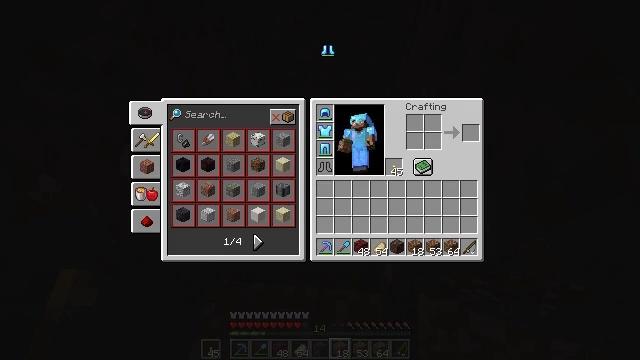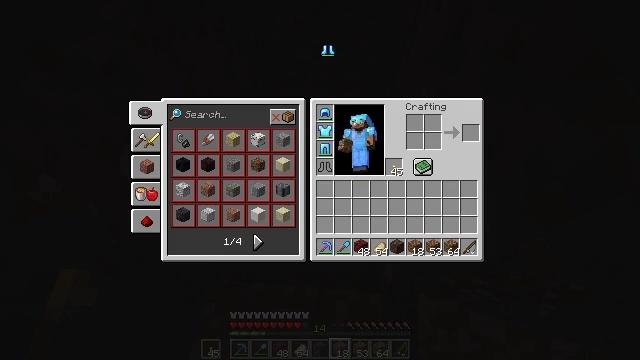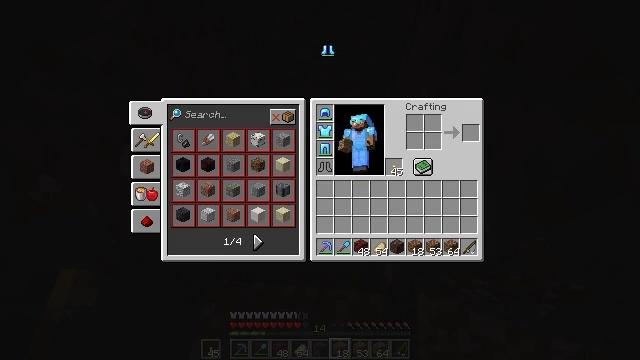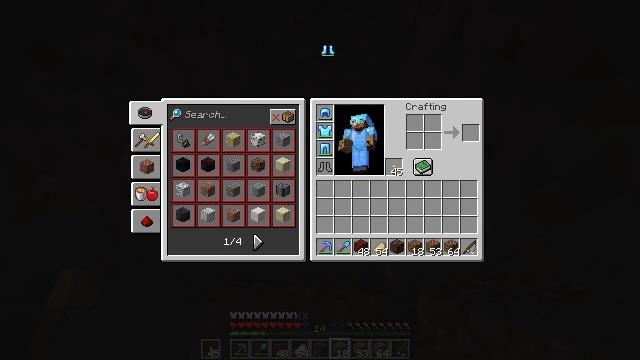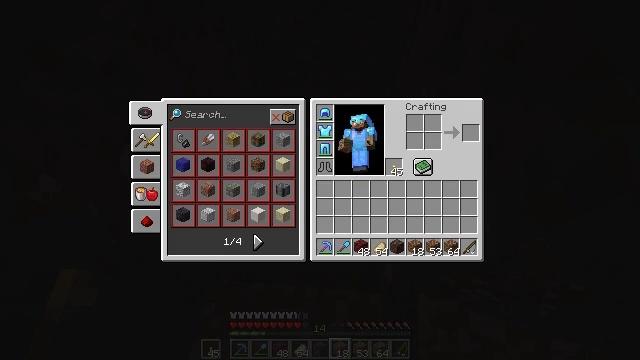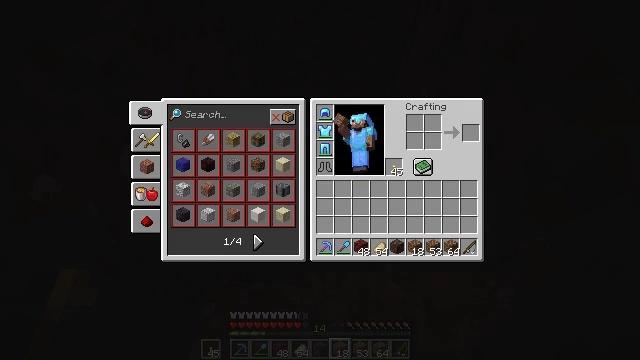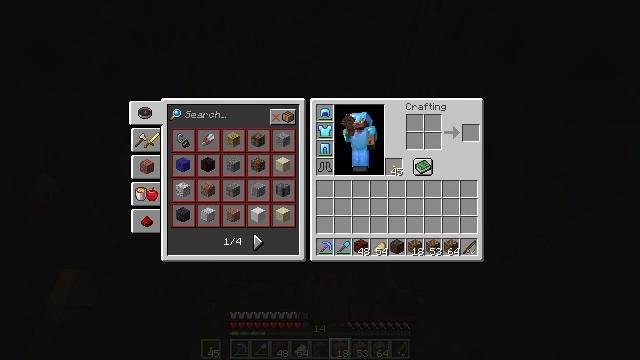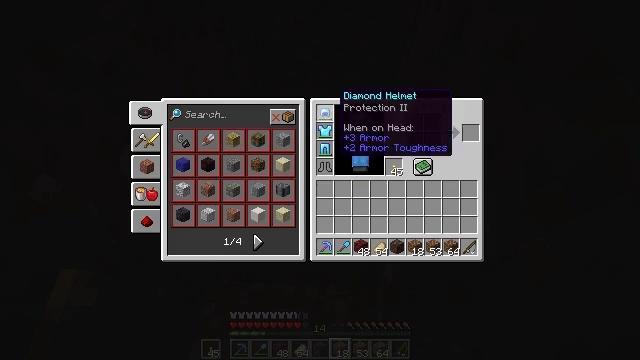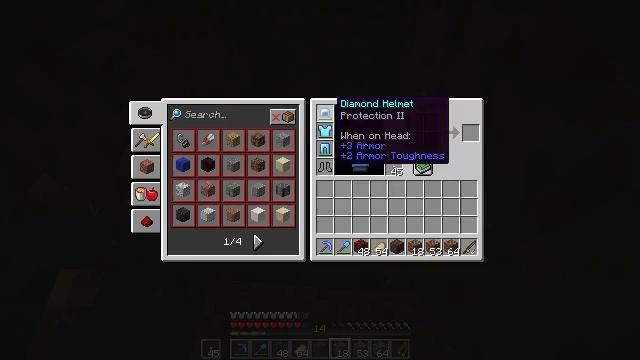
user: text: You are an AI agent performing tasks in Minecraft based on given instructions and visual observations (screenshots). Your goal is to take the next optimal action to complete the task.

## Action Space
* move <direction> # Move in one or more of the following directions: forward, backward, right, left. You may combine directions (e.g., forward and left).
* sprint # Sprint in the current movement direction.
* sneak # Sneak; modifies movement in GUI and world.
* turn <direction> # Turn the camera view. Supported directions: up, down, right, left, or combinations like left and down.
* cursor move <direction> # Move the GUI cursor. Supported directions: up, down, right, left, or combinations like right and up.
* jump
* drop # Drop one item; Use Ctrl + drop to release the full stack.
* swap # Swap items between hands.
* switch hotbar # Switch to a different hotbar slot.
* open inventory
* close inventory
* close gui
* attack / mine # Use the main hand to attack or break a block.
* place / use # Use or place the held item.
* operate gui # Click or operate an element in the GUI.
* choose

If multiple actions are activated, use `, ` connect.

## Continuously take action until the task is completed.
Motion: motion action
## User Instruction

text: Drop a diamond boots.
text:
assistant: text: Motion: no_op
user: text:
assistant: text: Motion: operate gui
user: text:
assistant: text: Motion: operate gui
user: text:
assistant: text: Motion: cursor move down
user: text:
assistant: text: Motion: cursor move down
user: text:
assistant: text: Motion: cursor move down
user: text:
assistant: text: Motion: no_op
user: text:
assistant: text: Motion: cursor move down
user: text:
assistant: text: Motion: no_op